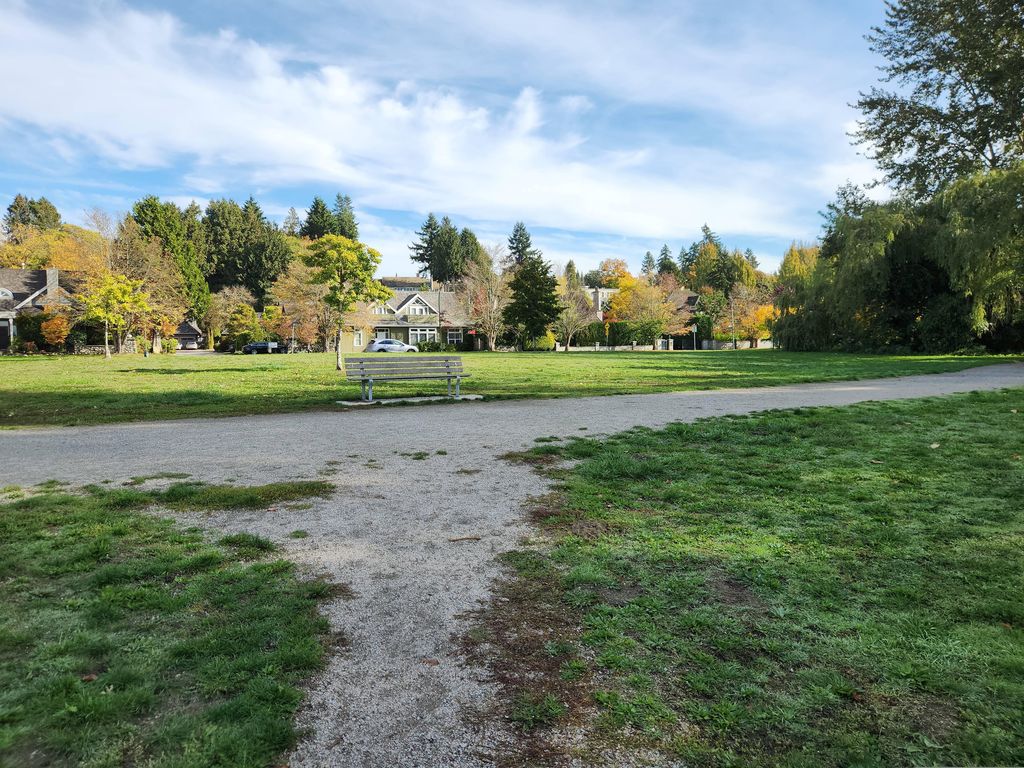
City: vancouver